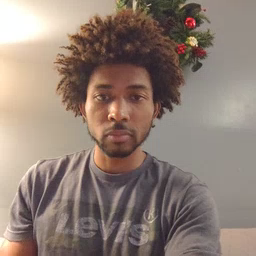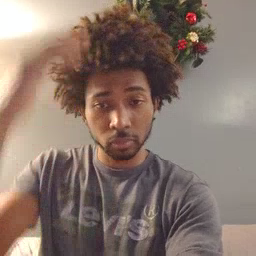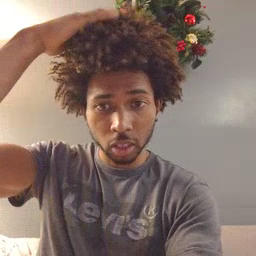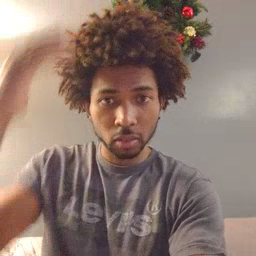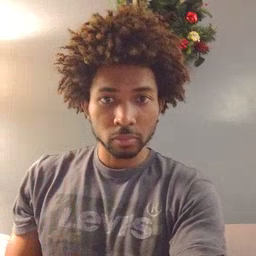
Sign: hat